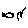
Label: fish